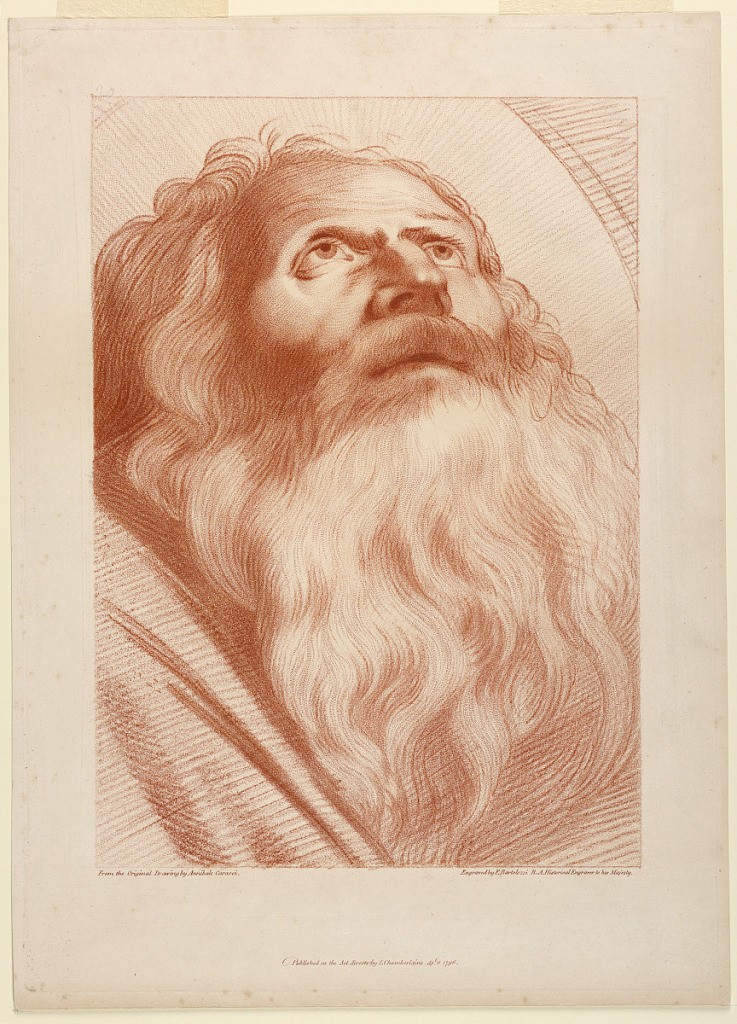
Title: Old Man's Head
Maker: Francesco Bartolozzi, Italian, active England, 1727–1815
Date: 1796
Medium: Engraving in the crayon manner in red-brown ink on white paper
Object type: Print
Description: Old man with a great beard, looking upward and slightly to the right.